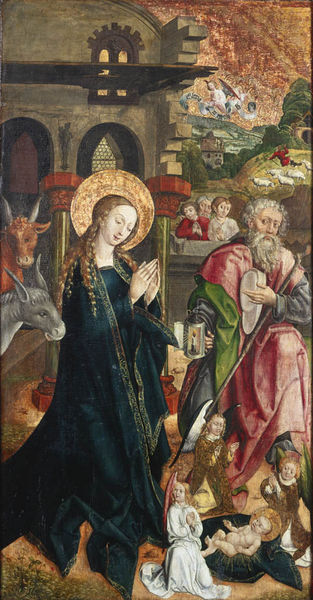
Titel: Geburt Christi
Künstler: Oberrheinischer Meister
Standort: Karlsruhe
Institution: Staatliche Kunsthalle Karlsruhe
Schlagwörter: blau, gemälde, gott, himmel, mann, nackt, umhang, grün, landschaft, fenster, hut, lampe, laterne, säulen, gebäude, haus, rot, tiere, malerei, bart, blond, jung, bibel, samt, öl, gewand, gold, mantel, kind, mutter, gotik, hübsch, locken, esel, stock, engel, farbig, stab, kuh, rind, baby, kissen, kerze, scheune, glaube, jungfrau, beten, gebet, heiligenschein, christus, jesus, christlich, mittelalter, stall, geistliche, könige, heilige, heilig, maria, madonna, anbetung, mutter gottes, schafe, ochse, stier, sexy, hirte, hirten, prophet, kindd, christentum, altarbild, josef, joseph, geburt, krippe, weihnachten, ochs, gottesmutter, heilige familie, jesuskind, geburt jesu, butzen, heilgenschein, windel, bethlehem, christi geburt, jesu geburt, grünewald, unsere liebe frau, heilige maria, fesnster, christkind, blaau, butzenfenster, butzenscheibe, heiigenschein, madonna mit dem kind, maria und joseph, n, e, krippr, gottesgebärerin, maria von nazaret, buzen, buzenscheibe, buzenfenster, ochse und esel, hiren